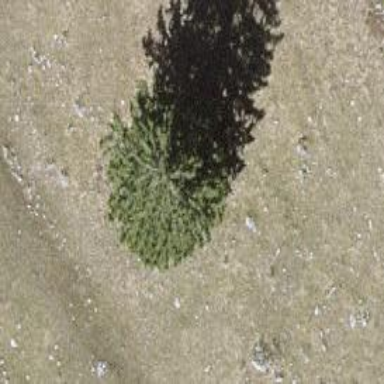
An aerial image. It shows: Needle-leaved tree in its natural environment.